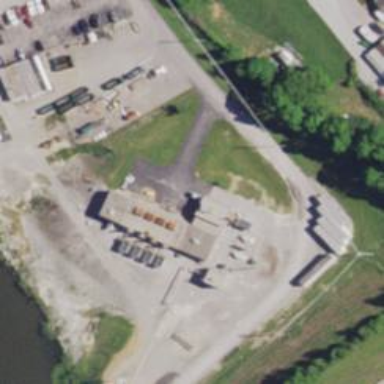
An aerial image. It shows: Generator is pictured.